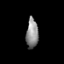
Tissue: prostate
Cell type: Myeloid cells
Senescence score: 0.6902
Nuclear area (px): 353
Mean DAPI intensity: 140.813